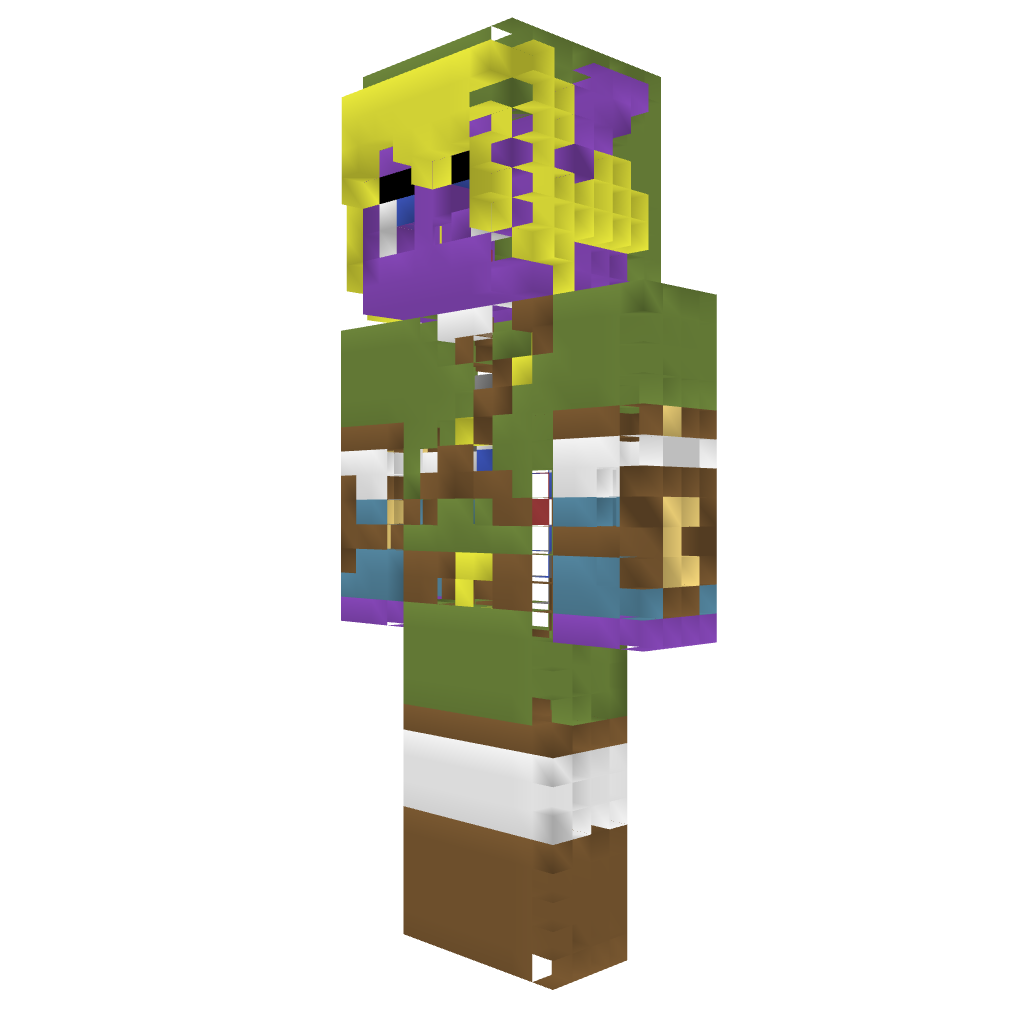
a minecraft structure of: Link's Statue high quality